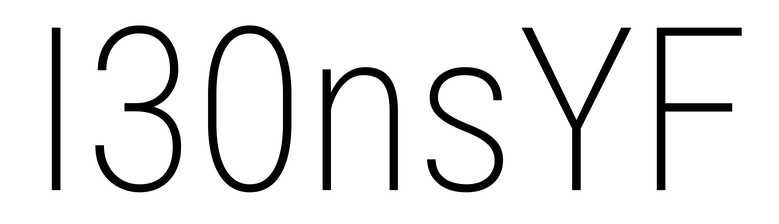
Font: Roboto_Condensed_ExtraLight